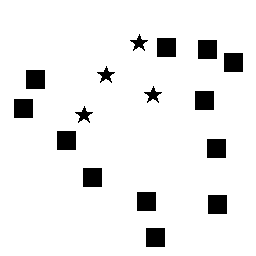
Squares: 12
Triangles: 0
Stars: 4
Total shapes: 16